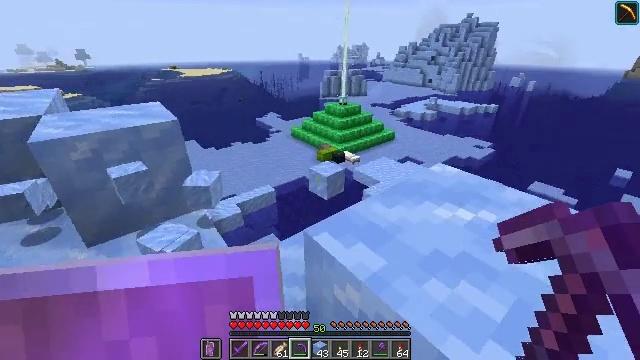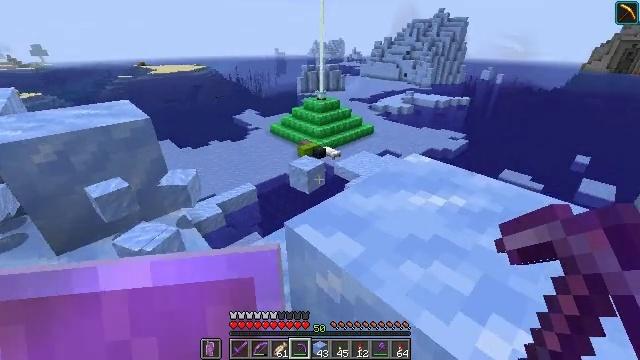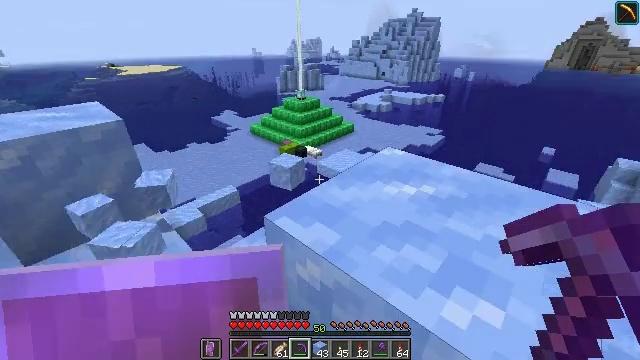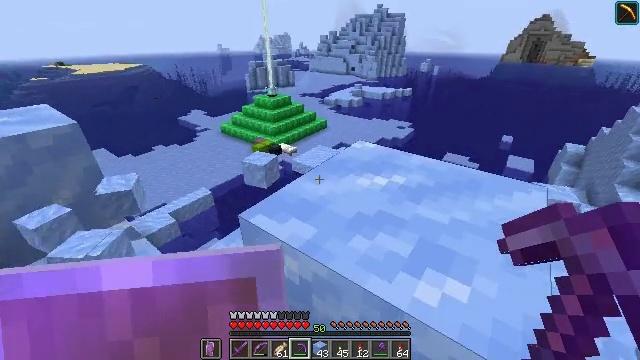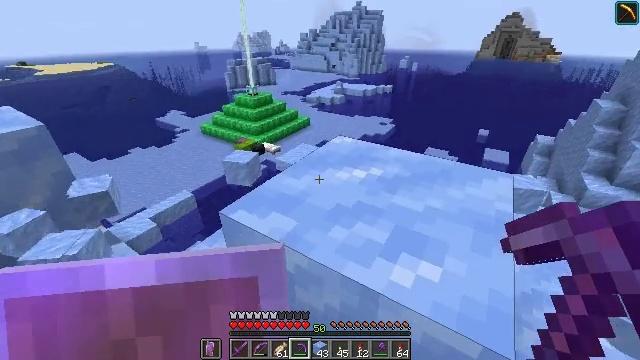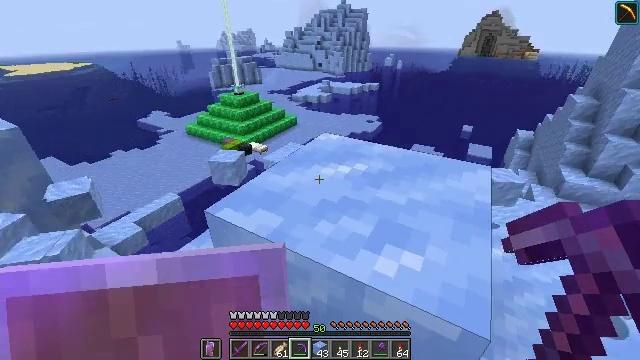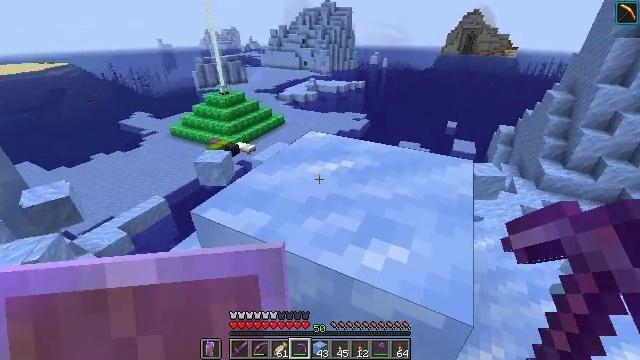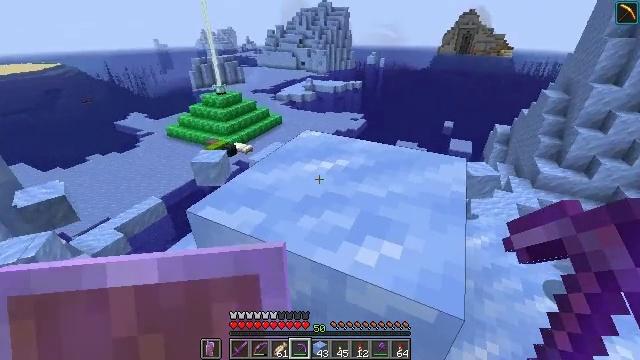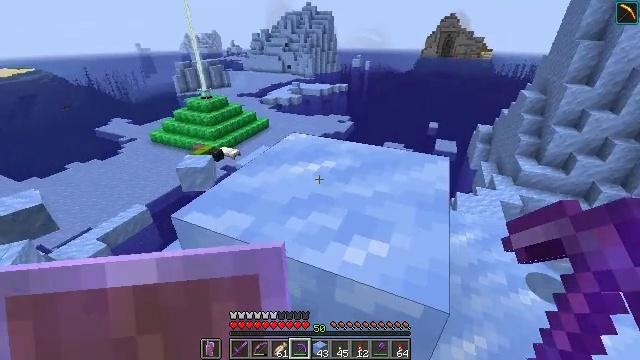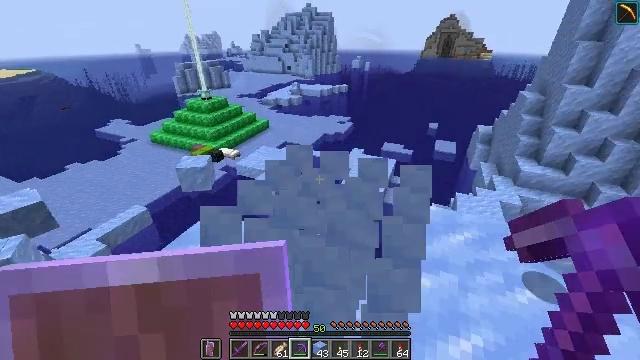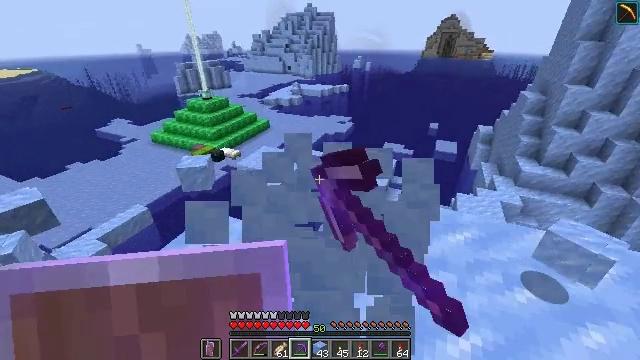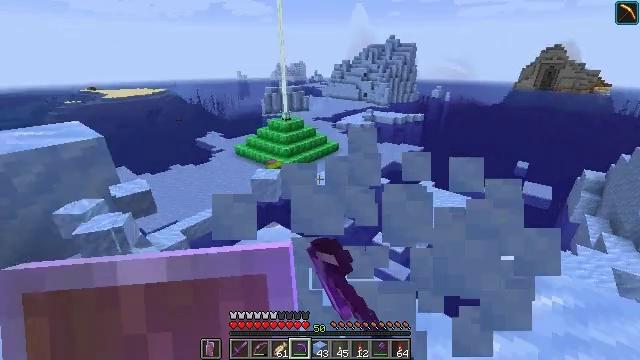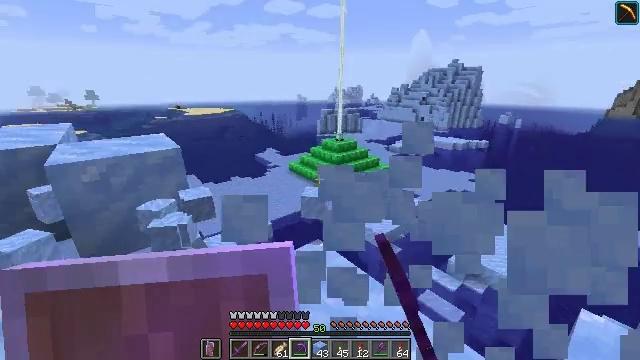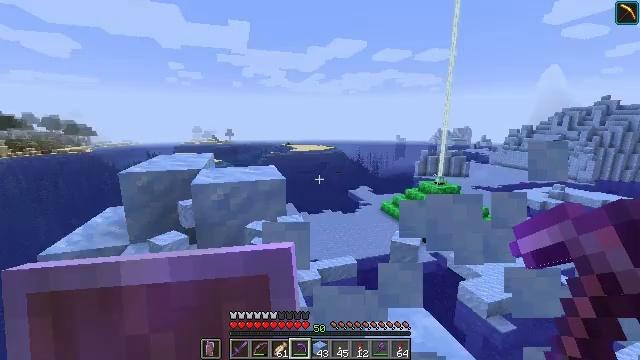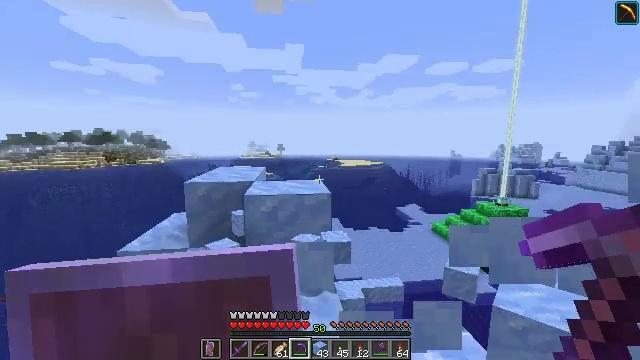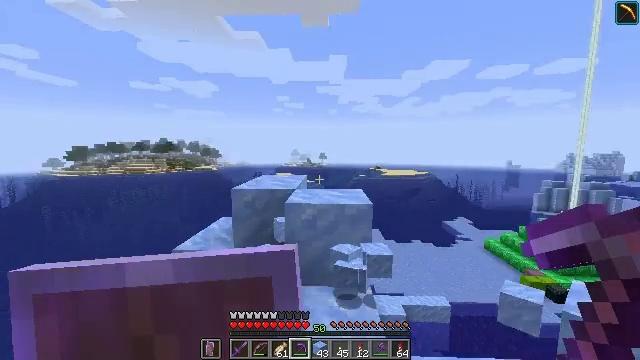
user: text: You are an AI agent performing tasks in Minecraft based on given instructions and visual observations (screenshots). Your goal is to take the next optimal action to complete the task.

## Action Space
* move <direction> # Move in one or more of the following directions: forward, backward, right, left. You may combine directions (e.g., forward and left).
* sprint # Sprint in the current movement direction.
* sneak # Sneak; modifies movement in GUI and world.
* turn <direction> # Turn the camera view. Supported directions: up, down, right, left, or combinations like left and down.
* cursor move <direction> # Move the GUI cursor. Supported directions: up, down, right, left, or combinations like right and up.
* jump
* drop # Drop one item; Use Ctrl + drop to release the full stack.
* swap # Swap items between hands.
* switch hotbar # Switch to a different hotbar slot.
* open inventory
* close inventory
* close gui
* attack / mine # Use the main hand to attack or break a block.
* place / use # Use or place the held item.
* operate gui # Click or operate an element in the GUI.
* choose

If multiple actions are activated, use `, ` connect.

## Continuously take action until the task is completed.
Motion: motion action
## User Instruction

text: Break packed ice to add to inventory.
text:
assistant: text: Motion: turn right
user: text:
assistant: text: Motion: turn right
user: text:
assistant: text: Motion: turn right
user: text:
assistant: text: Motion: turn right
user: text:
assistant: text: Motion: turn right
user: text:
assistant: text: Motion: turn right
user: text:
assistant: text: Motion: no_op
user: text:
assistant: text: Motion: turn right
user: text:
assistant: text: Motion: attack / mine
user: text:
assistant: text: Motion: attack / mine
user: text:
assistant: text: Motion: turn left and up
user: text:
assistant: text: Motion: turn left and up
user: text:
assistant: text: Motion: move forward, turn left and up
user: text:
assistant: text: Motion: move forward, turn left and up
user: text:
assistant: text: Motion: move forward, turn left and up
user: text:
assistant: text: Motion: move forward, turn left
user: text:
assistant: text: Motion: move forward, turn left and down
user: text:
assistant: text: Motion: move forward
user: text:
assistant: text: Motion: move forward
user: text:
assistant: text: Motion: move forward, turn right and down
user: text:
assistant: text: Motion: move forward
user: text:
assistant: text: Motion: move forward
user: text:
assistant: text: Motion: move forward
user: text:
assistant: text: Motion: move forward, turn right
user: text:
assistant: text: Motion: move forward, turn right and down
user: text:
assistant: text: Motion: move forward
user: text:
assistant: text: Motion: move forward, attack / mine
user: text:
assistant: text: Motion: move forward, turn left, attack / mine
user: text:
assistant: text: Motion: move forward, turn left and up, attack / mine
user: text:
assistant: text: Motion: move forward, turn left, attack / mine